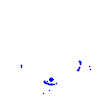
Particle: kaon